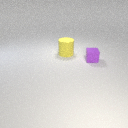
small purple rubber cube to the right of large yellow rubber cylinder